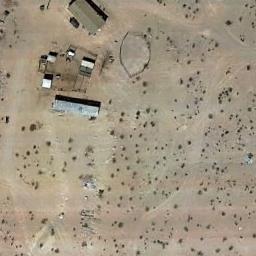
Label: residential